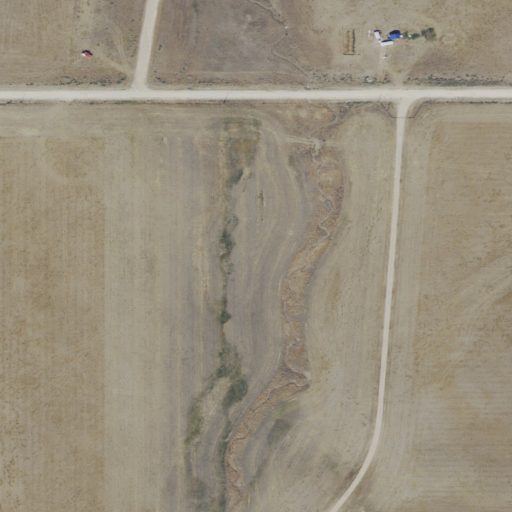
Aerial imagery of valley in Idaho named Shoots Gulch containing cultivated crops, grassland, open development, and herbaceous wetlands